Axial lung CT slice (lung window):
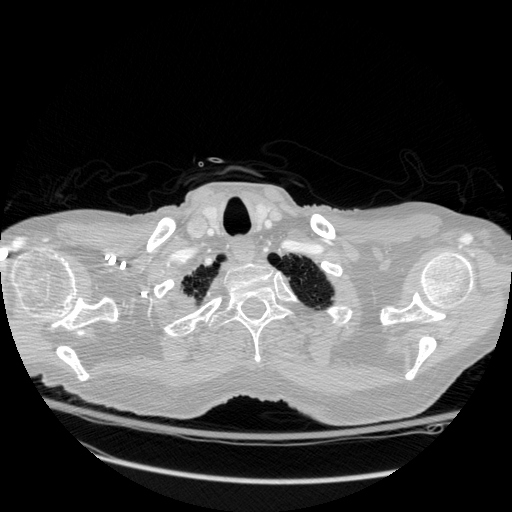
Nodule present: no